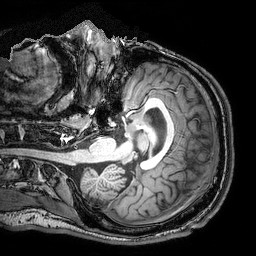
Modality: T1w
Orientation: coronal
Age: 19
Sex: male
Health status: ill
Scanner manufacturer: philips
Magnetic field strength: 3 T
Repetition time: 8.218 s
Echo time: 3.767 s